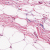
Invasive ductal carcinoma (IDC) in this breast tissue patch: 0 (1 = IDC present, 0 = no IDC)